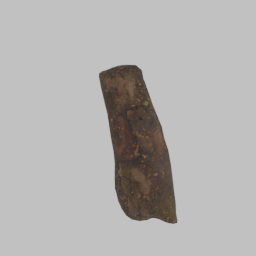
Label: nature